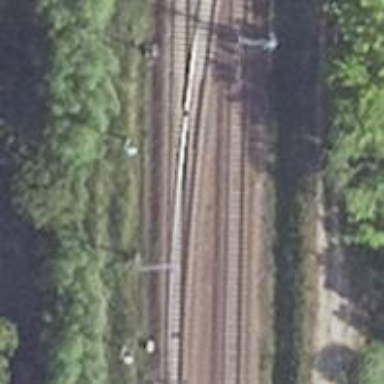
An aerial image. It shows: Railway track with contact lines for electrification.